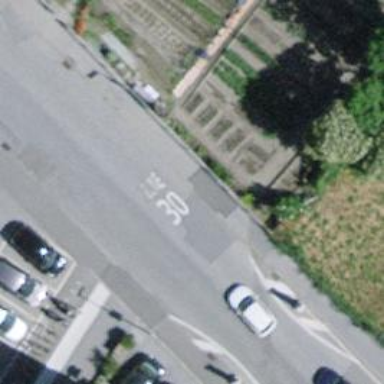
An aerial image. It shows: Bus stop with platform for public transport.